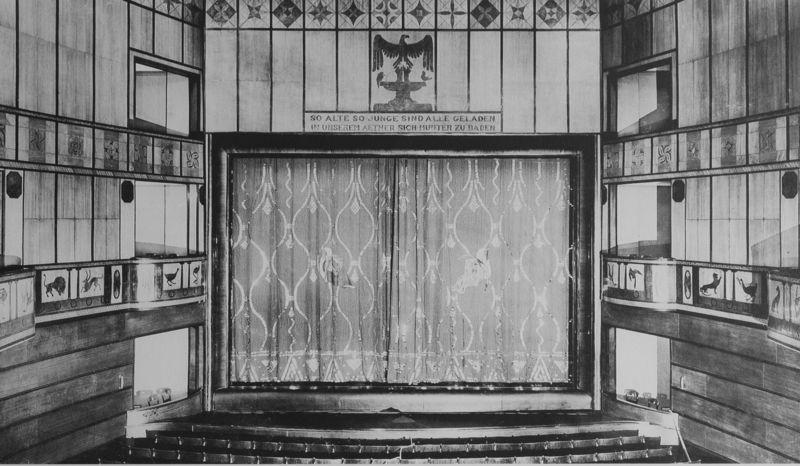
Titel: Stadttheater Heilbronn, innen
Künstler: Theodor Fischer
Standort: Heilbronn
Institution: Berliner Platz
Schlagwörter: adler, schatten, vogel, weiß, menschen, grau, holz, licht, schwarz, stühle, gebäude, tiere, muster, ornament, wand, alte, innenraum, vorhang, vögel, stoff, decke, bühne, oper, publikum, theater, brunnen, balkon, schrift, ente, gans, sitz, sitze, parkett, zuschauer, leer, empore, loge, rang, saal, figuren, lehnen, treppe, gestühl, inschrift, glanz, ornamente, deutsch, stufen, bretter, logen, schauspiel, zuschauerraum, foto, fotografie, wände, jugenstil, politik, schwarzweiß, tribühne, reihen, wappen, geometrisch, bestuhlung, kino, fresken, ster, löwe, fresko, holzwand, stier, art deco, art nouveau, nazi, vertäfelung, aula, sitzreihen, plätze, wandverkleidung, balkin, deutschöand, reichsadler, stuhlreihe, täfelung, tierdarstellungen, täfelun, stoffmuster, vertäfelt, citizen kane, 50, nühne, stulreihen